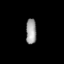
Tissue: lung
Cell type: Fibroblasts
Senescence score: 0.2283
Nuclear area (px): 266
Mean DAPI intensity: 155.12